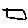
Label: square